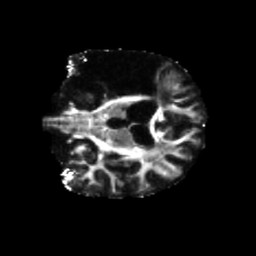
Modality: FA
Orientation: coronal
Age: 51
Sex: male
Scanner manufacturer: siemens
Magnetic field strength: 3 T
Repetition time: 5.47 s
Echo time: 0.0854 s